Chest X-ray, PA view. Patient: 34 years old, sex F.
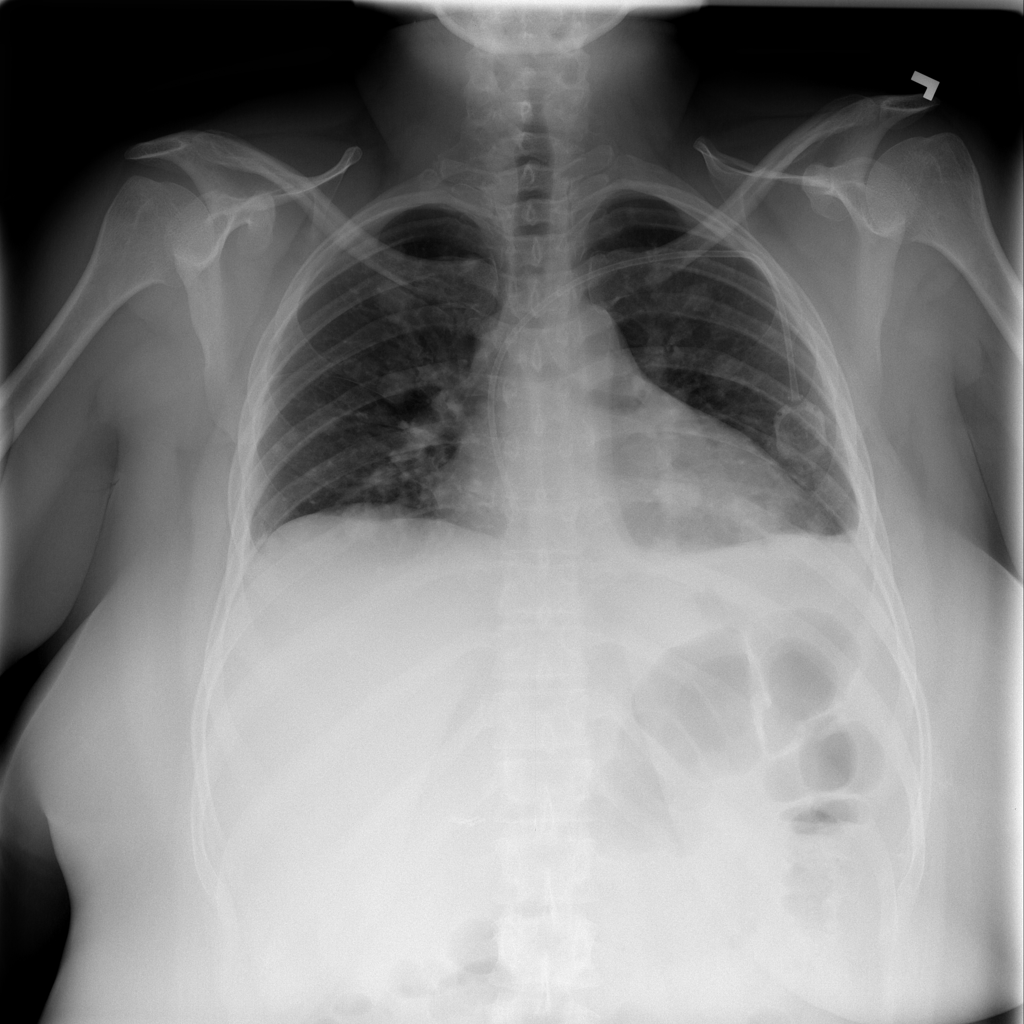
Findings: Effusion, Mass